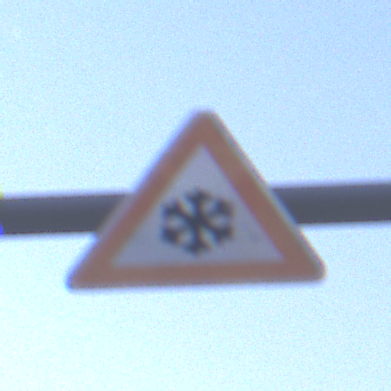
Verkehrszeichen: SchneeOderEisglaette
Umgebung: Outdoor, Nature
Tageszeit: SunriseSunset
Wetter: Clear
Licht: Natural
Jahreszeit: NotSpecified
Kontrast: LowContrast